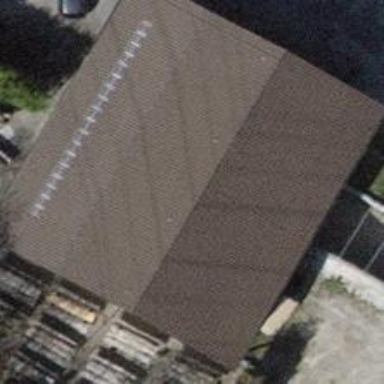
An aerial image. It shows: Shed.